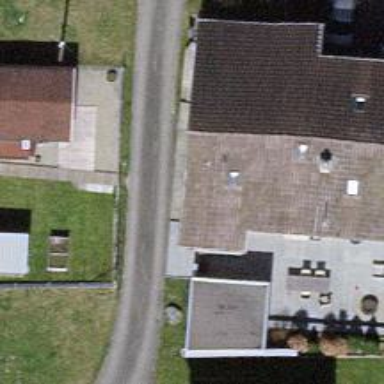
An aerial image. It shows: Residential building.